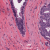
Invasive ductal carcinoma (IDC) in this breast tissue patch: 0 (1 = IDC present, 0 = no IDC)